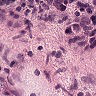
Metastatic tissue present: yes